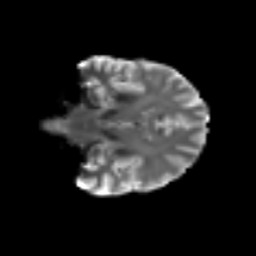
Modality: T2w
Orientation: coronal
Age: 53
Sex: female
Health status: ill
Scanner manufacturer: siemens
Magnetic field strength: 3 T
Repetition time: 8.7 s
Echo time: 0.11 s